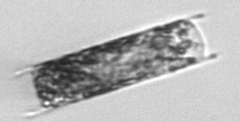
Label: Hemiaulus